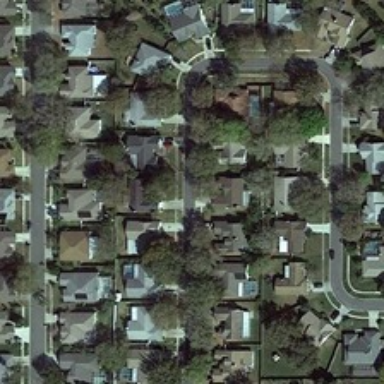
Many buildings and many green trees are in a dense residential area .